Question: I am trying to create a program in python 3.4.2 using tkinter. I hope to create a GUI calculator. So far i've been able to code out the buttons and layout (interface) of the program. The only thing that i need help with is the actions that the buttons perform. For example, i need a way to enter the value of the button pressed into my entry bar at the top of the calculator. (e,g: I press button 7 and 7 pops up into my entry bar). I need help coding that because i don't know how. So far my only working button on screen is the clear (ce) button as it clears the whole entry bar in my GUI. Can someone please take a look at my code below to help me establish a way to get this calculator working. (P.S i'm not no genius at tkinter, so basically try to explain it to me as you would to to a 10 year old LOOL).
1. Connect my buttons to my entry bar.
'''
#Project Name : Calculator ++
#Version : 1.7.2
#Written by : Pamal Mangat.
#Start Date : Monday, July 7th, 2015.
import sys
from tkinter import *
from PIL import Image, ImageTk
def clear():
txtDisplay.delete(0,END);
return;
#Parent Window.
root = Tk();
root.title('Calculator ++ [1.7.2]');
root.geometry('350x450');
#Main entry.
num1 = StringVar();
txtDisplay = Entry(root, textvariable = num1, relief=RIDGE, bd = 10, width=33, insertwidth = 1, font = 40);
txtDisplay.place(x=15, y=10);
txtDisplay.focus();
#Buttons:
zeroButton = Button(root, text='0', width=20, height=3, bg='LightBlue', fg='red').place(x=17,y=382);
oneButton = Button(root, text='1', width=8, height=3, bg='LightBlue', fg='red').place(x=17, y=302);
twoButton = Button(root, text='2', width=8, height=3, bg='LightBlue', fg='red').place(x=100, y=302);
threeButton = Button(root, text='3', width=8, height=3, bg='LightBlue', fg='red').place(x=182, y=302);
fourButton = Button(root, text='4', width=8, height=3, bg='LightBlue', fg='red').place(x=17, y=222);
fiveButton = Button(root, text='5', width=8, height=3, bg='LightBlue', fg='red').place(x=100, y=222);
sixButton = Button(root, text='6', width=8, height=3, bg='LightBlue', fg='red').place(x=182, y=222);
sevenButton = Button(root, text='7', width=8, height=3, bg='LightBlue', fg='red').place(x=17, y=142);
eightButton = Button(root, text='8', width=8, height=3, bg='LightBlue', fg='red').place(x=100, y=142);
ninthButton = Button(root, text='9', width=8, height=3, bg='LightBlue', fg='red').place(x=182, y=142);
decimalButton = Button(root, text='.', width=8, height=3, bg='powder blue').place(x=182, y=382);
equalButton = Button(root, text='=', width=8, height=8, bg='Lightgreen').place(x=264, y=307);
plusButton = Button(root, text='+', width=8, height=3, bg='gray').place(x=264, y=222);
minusButton = Button(root, text='-', width=8, height=3, bg='gray').place(x=264, y=142);
multiplyButton = Button(root, text='x', width=8, height=3, bg='gray').place(x=264, y=66);
divideButton = Button(root, text='/', width=8, height=3, bg='gray').place(x=182, y=66);
clearButton = Button(root, text='Clear (CE)', width=20, height=3, command = clear, bg='Orange').place(x=17, y=66);
#Locks the parent windows size.
root.maxsize(350,450);
root.minsize(350,450);
#Parent window's background color:
root.configure(background = 'black');
root.mainloop();
'''
Below is an image of what my code executes and looks like once it's runned. The only issue is that it's just a bunch of pushable buttons with no use; except for clear(ce) which i happened to get running. The other buttons need meaning and a function, because i really want to get this program up and running.

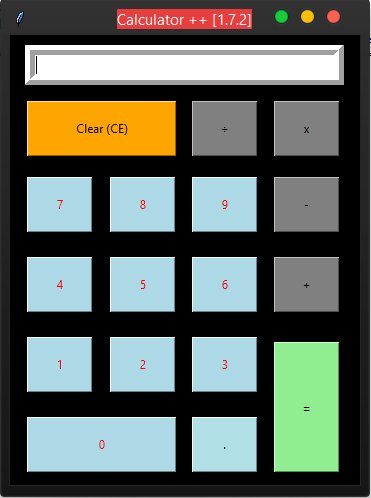
Answer: As ppl wrote in the comments, you need a function that will respond to button pressed and will update the Entry widget. I modified the code, to show how it can be done:
'''
import sys
from tkinter import *
from PIL import Image, ImageTk
def clear():
txtDisplay.delete(0,END);
return;
#Parent Window.
root = Tk();
root.title('Calculator ++ [1.7.2]');
root.geometry('350x450');
#Main entry.
num1 = StringVar();
txtDisplay = Entry(root, textvariable = num1, relief=RIDGE, bd = 10, width=33, insertwidth = 1, font = 40);
txtDisplay.place(x=15, y=10);
txtDisplay.focus();
def update_entry(v):
current_value = num1.get()
num1.set(current_value + v)
#Buttons:
zeroButton = Button(root, text='0', width=20, height=3, bg='LightBlue', fg='red', command = lambda: update_entry('0')).place(x=17,y=382);
oneButton = Button(root, text='1', width=8, height=3, bg='LightBlue', fg='red', command = lambda: update_entry('1')).place(x=17, y=302);
twoButton = Button(root, text='2', width=8, height=3, bg='LightBlue', fg='red').place(x=100, y=302);
threeButton = Button(root, text='3', width=8, height=3, bg='LightBlue', fg='red').place(x=182, y=302);
fourButton = Button(root, text='4', width=8, height=3, bg='LightBlue', fg='red').place(x=17, y=222);
fiveButton = Button(root, text='5', width=8, height=3, bg='LightBlue', fg='red').place(x=100, y=222);
sixButton = Button(root, text='6', width=8, height=3, bg='LightBlue', fg='red').place(x=182, y=222);
sevenButton = Button(root, text='7', width=8, height=3, bg='LightBlue', fg='red').place(x=17, y=142);
eightButton = Button(root, text='8', width=8, height=3, bg='LightBlue', fg='red').place(x=100, y=142);
ninthButton = Button(root, text='9', width=8, height=3, bg='LightBlue', fg='red').place(x=182, y=142);
decimalButton = Button(root, text='.', width=8, height=3, bg='powder blue').place(x=182, y=382);
equalButton = Button(root, text='=', width=8, height=8, bg='Lightgreen').place(x=264, y=307);
plusButton = Button(root, text='+', width=8, height=3, bg='gray', command = lambda: update_entry('+')).place(x=264, y=222);
minusButton = Button(root, text='-', width=8, height=3, bg='gray').place(x=264, y=142);
multiplyButton = Button(root, text='x', width=8, height=3, bg='gray').place(x=264, y=66);
divideButton = Button(root, text='/', width=8, height=3, bg='gray').place(x=182, y=66);
clearButton = Button(root, text='Clear (CE)', width=20, height=3, command = clear, bg='Orange').place(x=17, y=66);
#Locks the parent windows size.
root.maxsize(350,450);
root.minsize(350,450);
#Parent window's background color:
root.configure(background = 'black');
root.mainloop();
'''
I added 'update_entry' function that updates the Entry text variable. Also added lambdas to buttons 0 and 1 and + for an instration of use. Other buttons are not done. Also dont use place (or grid) in one line as you have now as all your Button variables will be None.